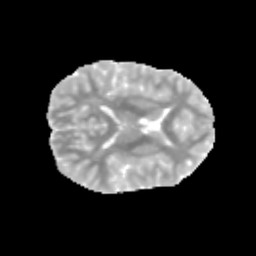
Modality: MD
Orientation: axial
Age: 11
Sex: male
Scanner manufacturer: siemens
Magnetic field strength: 3 T
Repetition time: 3.8 s
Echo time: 0.07 s